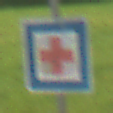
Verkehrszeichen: ErsteHilfe
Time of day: Midday
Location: Outdoor (RoadRail)
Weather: PartlyCloudy
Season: NotSpecified
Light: Natural